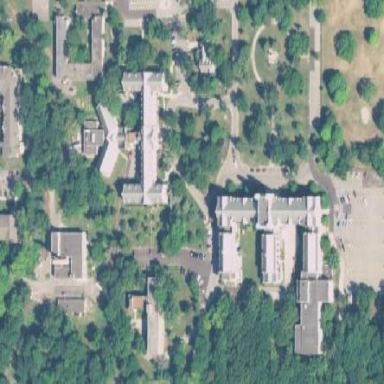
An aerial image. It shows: College or university.